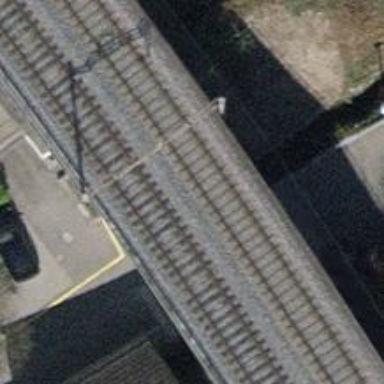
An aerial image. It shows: Bridge with single railway track electrified by contact line.